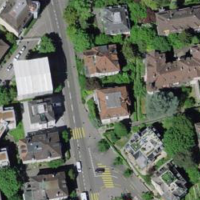
EUNIS habitat code: 54
Species observed at this site:
Convallaria majalis